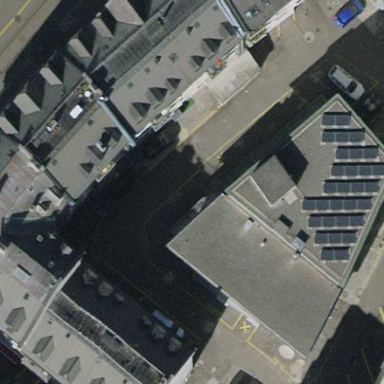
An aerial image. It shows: View of roof of building.